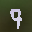
Label: 7